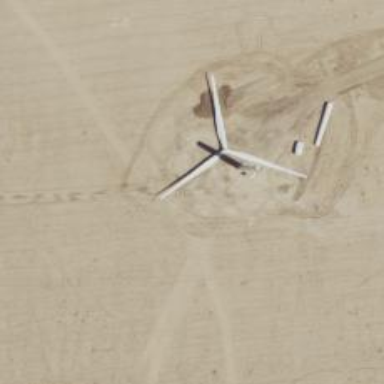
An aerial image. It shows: Wind generator powered by horizontal axis wind turbine.